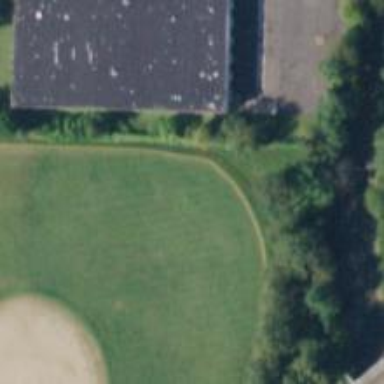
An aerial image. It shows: Baseball pitch for leisure land.